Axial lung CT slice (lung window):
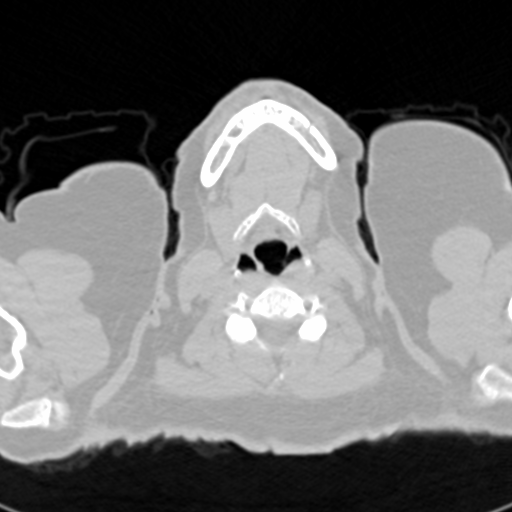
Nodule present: no